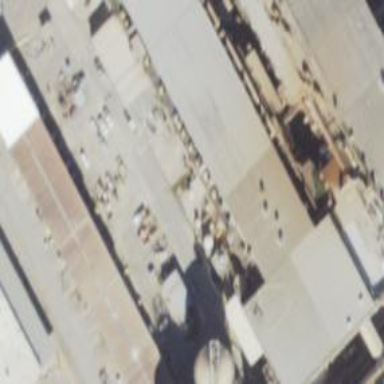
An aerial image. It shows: Industrial building.